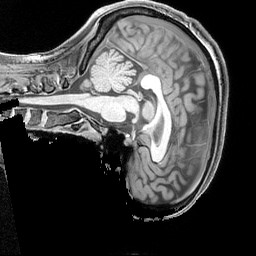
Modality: T1w
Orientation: sagittal